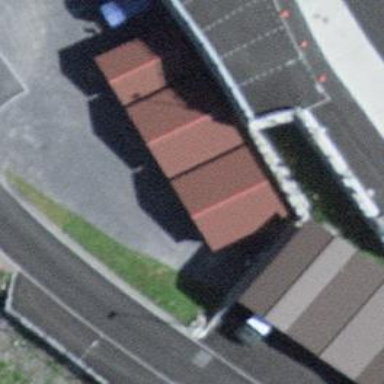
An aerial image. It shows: Garage.